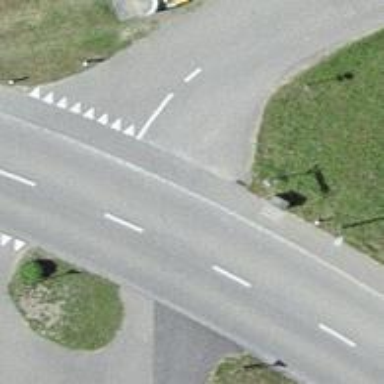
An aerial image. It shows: Road with "give way" sign.